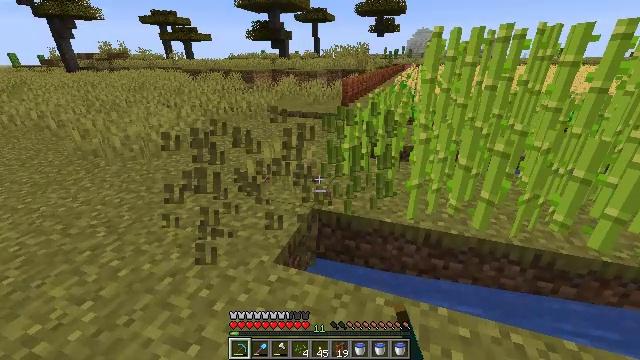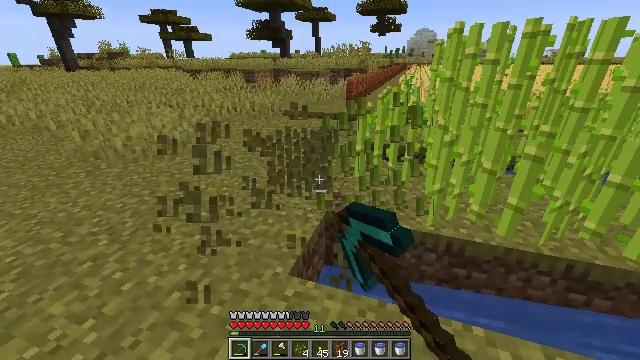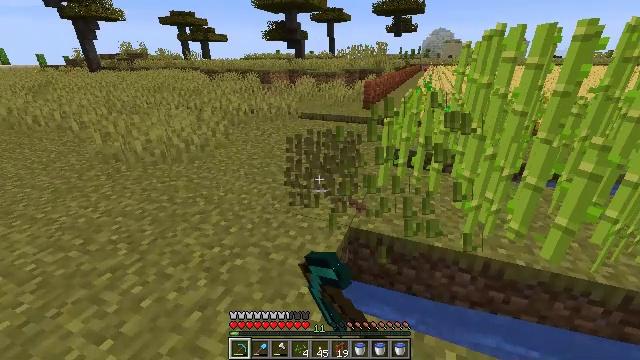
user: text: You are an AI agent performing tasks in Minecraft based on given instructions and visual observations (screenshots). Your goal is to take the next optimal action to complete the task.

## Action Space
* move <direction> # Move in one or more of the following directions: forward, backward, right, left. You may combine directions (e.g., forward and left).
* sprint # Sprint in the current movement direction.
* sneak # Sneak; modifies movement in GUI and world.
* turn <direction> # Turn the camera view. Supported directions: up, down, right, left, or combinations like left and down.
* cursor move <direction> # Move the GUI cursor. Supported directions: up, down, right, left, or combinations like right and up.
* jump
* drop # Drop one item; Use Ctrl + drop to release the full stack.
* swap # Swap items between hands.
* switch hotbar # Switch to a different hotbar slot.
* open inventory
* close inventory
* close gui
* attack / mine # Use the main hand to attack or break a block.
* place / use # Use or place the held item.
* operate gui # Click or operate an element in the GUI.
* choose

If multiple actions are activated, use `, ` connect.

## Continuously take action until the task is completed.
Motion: motion action
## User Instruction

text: Break the sugar cane.
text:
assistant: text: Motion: move forward and move left, attack / mine
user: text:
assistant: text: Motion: move forward and move left, turn left, attack / mine
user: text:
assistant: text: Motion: attack / mine